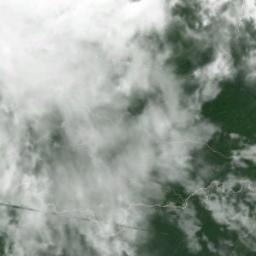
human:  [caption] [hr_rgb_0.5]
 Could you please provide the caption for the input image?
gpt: A bulky cloud of white clouds floated above the hills .

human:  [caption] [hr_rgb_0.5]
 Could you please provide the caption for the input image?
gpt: The white cloud is above green land .

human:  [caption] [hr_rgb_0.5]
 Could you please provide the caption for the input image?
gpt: Large white clouds on green earth .

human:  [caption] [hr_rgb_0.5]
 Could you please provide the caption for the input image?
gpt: There are white and gray clouds over a green land .

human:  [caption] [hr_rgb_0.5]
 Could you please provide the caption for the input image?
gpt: The stratus clouds are located above the land covered by dense vegetation .